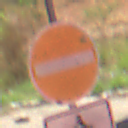
Verkehrszeichen: VerbotDerEinfahrt
Zusatzzeichen unten: EinspurigeFahrzeugeFrei3
Umgebung: Roofed, Underpass
Tageszeit: Midday
Wetter: Clear
Licht: Natural
Jahreszeit: NotSpecified
Kontrast: LowContrast